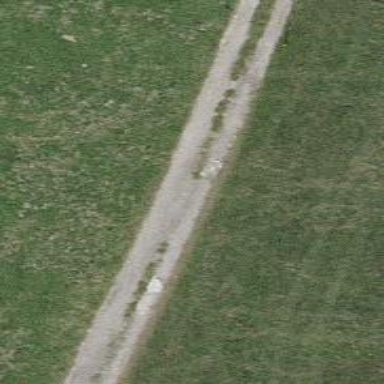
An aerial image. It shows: Gravel track with grade2 quality.